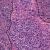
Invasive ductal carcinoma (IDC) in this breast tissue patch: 1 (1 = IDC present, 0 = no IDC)